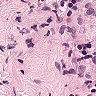
Metastatic tissue present: no